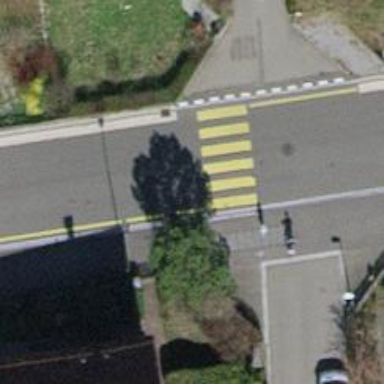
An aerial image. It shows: Asphalt sidewalk along the footway.